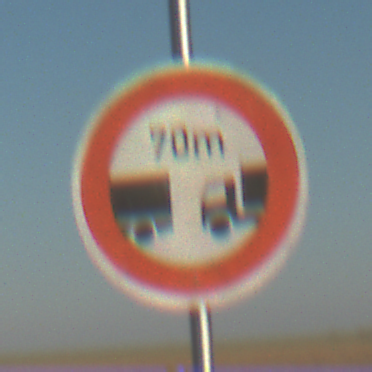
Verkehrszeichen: VerbotUnterschreitenMindestabstand
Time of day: SunriseSunset
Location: Outdoor (Nature)
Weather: Clear
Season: NotSpecified
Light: Natural